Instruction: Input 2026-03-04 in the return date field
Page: home
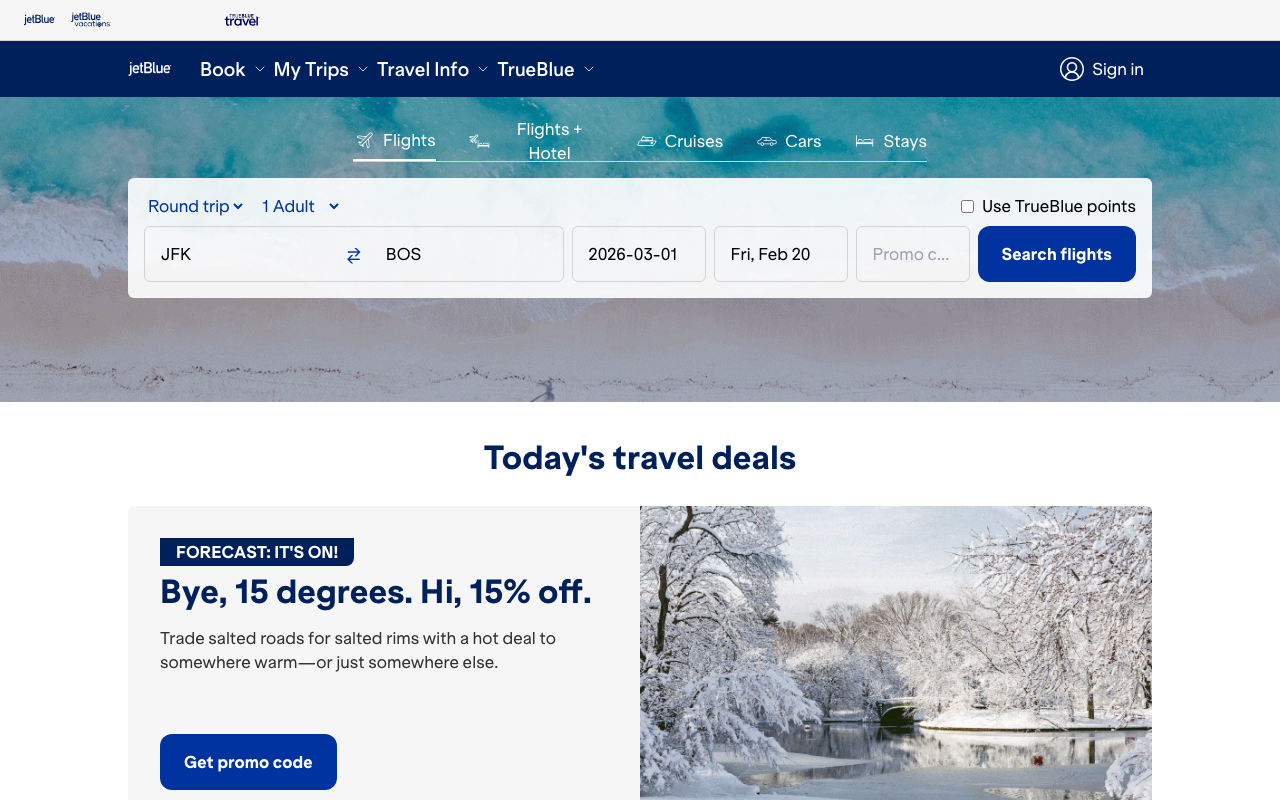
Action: type